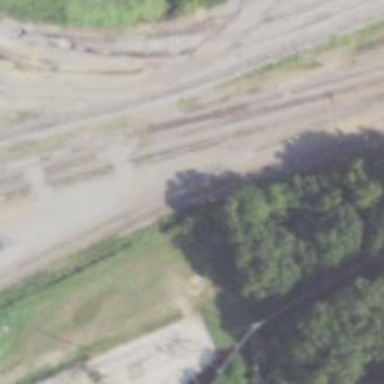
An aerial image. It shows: Railway yard.